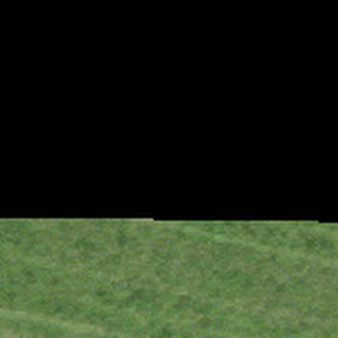
Label: other